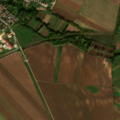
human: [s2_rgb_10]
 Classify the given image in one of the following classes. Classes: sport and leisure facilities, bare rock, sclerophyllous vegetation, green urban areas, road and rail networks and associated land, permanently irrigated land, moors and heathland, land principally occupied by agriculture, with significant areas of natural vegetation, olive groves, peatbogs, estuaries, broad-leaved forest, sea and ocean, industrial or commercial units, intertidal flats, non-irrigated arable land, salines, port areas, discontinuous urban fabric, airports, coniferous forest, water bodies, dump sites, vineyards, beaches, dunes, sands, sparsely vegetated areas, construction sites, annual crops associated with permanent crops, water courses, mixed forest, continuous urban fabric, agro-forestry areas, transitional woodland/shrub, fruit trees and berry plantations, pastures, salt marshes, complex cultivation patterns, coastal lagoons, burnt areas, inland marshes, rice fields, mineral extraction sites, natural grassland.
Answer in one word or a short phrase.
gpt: discontinuous urban fabric, non-irrigated arable land, land principally occupied by agriculture, with significant areas of natural vegetation